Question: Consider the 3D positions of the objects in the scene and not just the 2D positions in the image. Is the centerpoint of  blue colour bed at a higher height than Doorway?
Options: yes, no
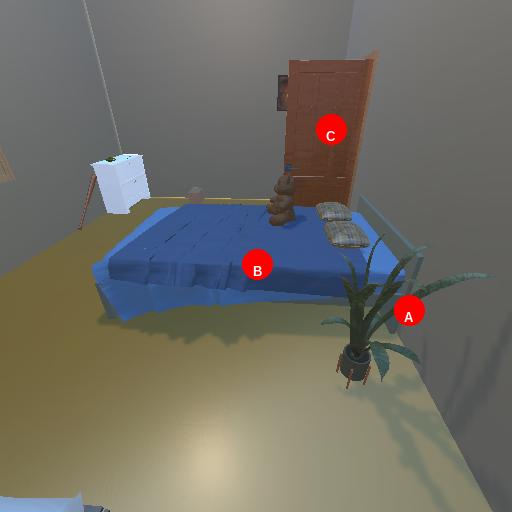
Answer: yes